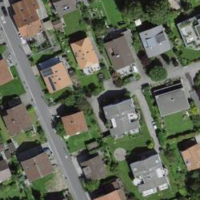
EUNIS habitat code: 54
Species observed at this site:
Lapsana communis
Symphyotrichum novae-angliae